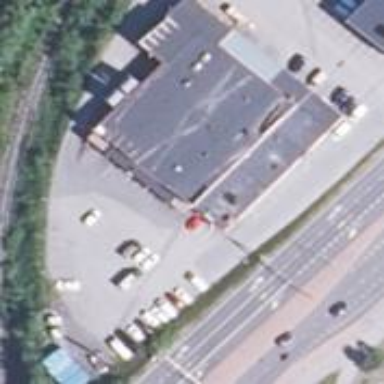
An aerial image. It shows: Car rental facility.